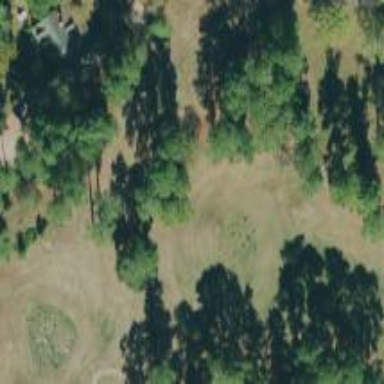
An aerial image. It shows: Green golf area with grass land use.